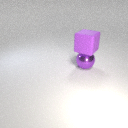
large purple metal sphere below large purple rubber cube